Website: walmart
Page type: account-selection
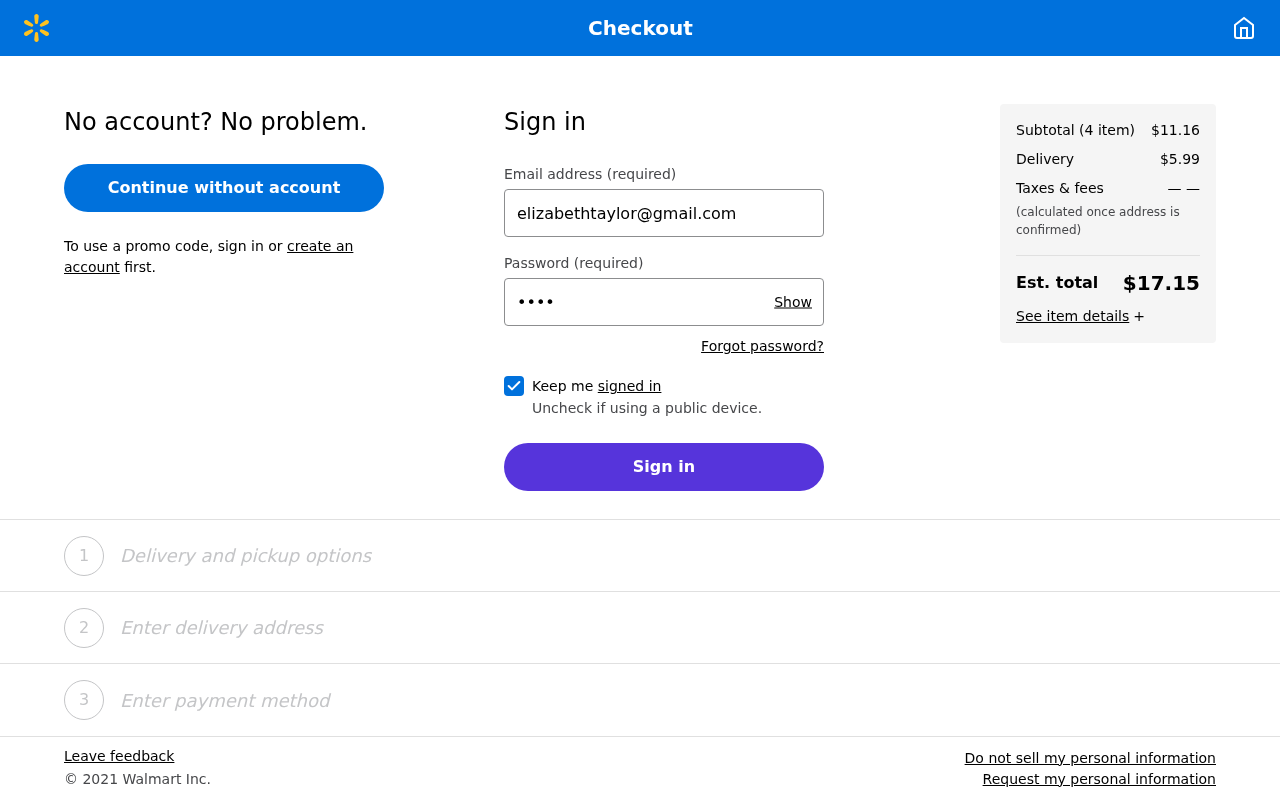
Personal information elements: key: PII_EMAIL
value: elizabethtaylor@gmail.com
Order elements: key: ORDER_NUM_ITEMS
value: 4
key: ORDER_SUBTOTAL
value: $11.16
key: ORDER_SHIPPING_COST
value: $5.99
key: ORDER_TOTAL
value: $17.15